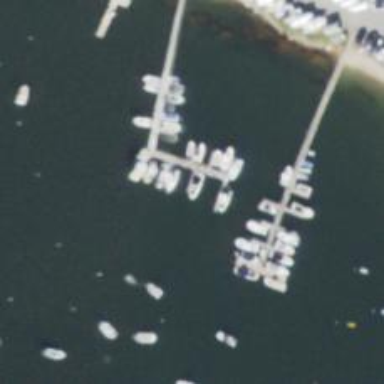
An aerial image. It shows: Commercial mooring pier.